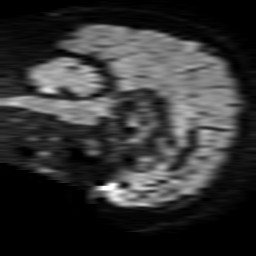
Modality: TRACE
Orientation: sagittal
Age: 81
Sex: male
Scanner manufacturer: philips
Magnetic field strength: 1.5 T
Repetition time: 3.684 s
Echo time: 0.09411 s